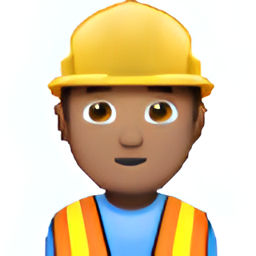
Name: construction worker
Emoji: 👷🏽
Group: People & Body
Sub-group: person-role